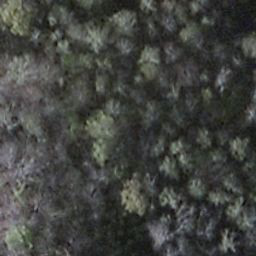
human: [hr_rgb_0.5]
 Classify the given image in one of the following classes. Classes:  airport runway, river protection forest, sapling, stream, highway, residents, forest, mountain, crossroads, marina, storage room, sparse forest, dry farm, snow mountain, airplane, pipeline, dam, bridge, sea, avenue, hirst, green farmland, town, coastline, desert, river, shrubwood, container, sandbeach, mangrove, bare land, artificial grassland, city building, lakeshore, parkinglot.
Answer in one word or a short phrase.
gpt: shrubwood